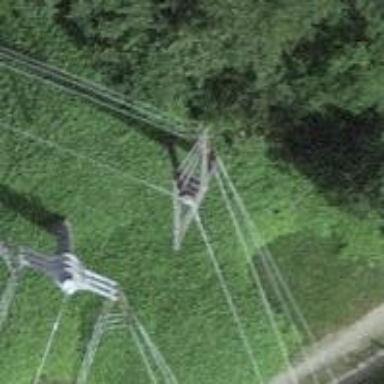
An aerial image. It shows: Power line with three cables.